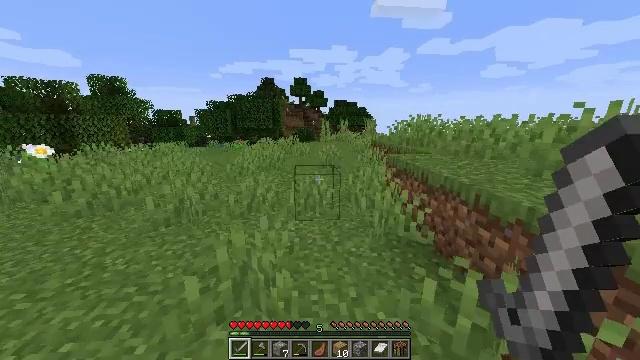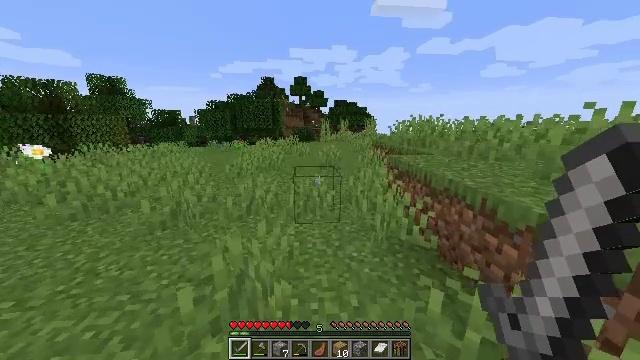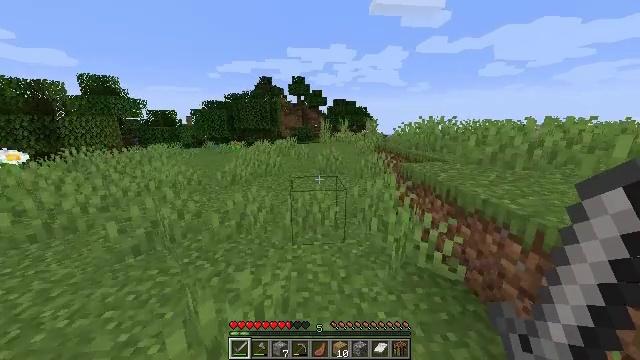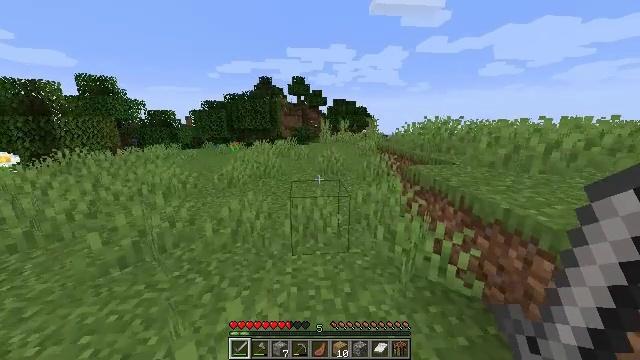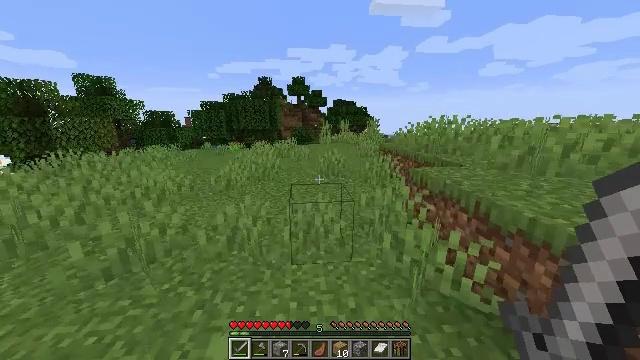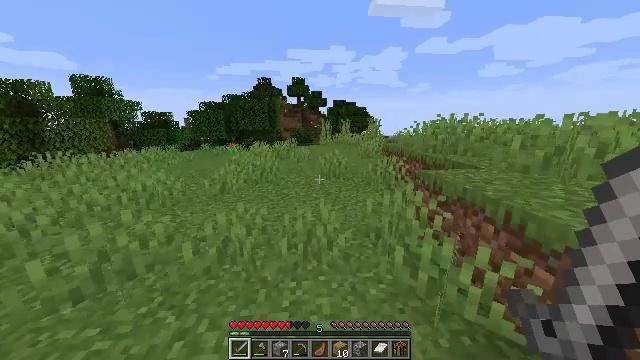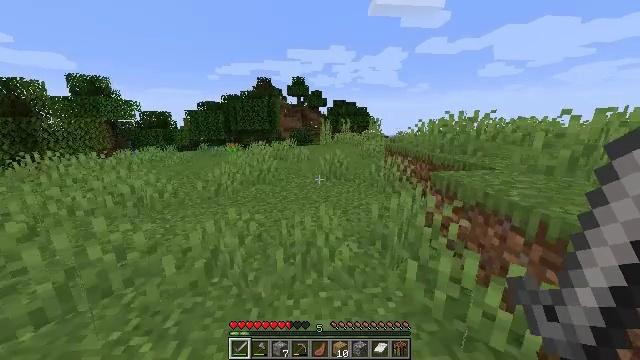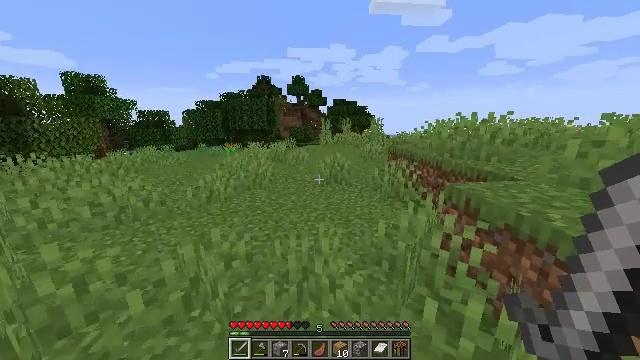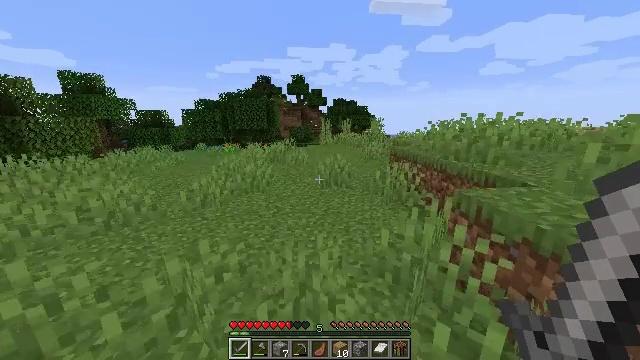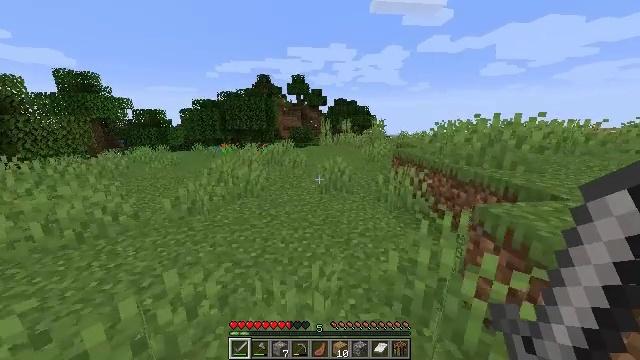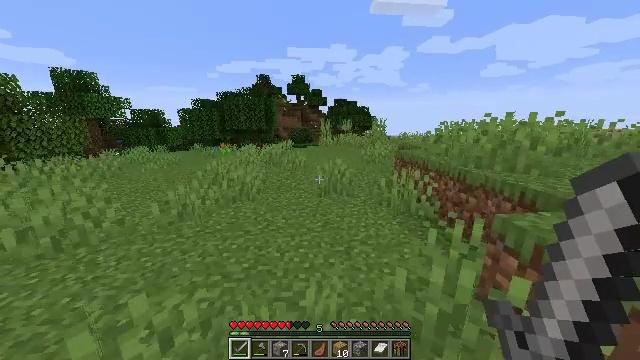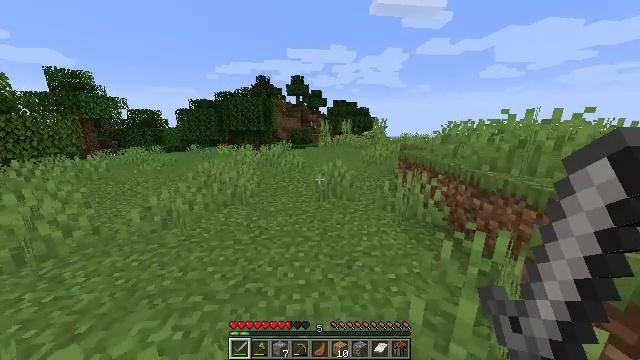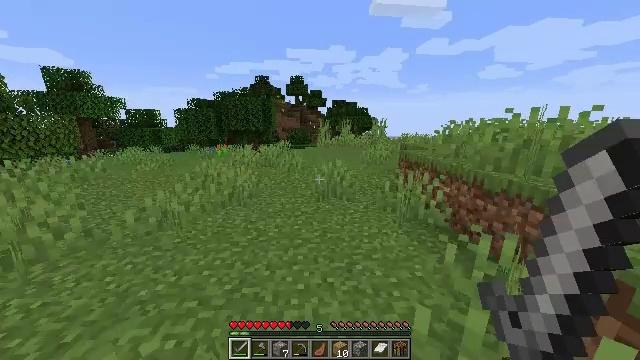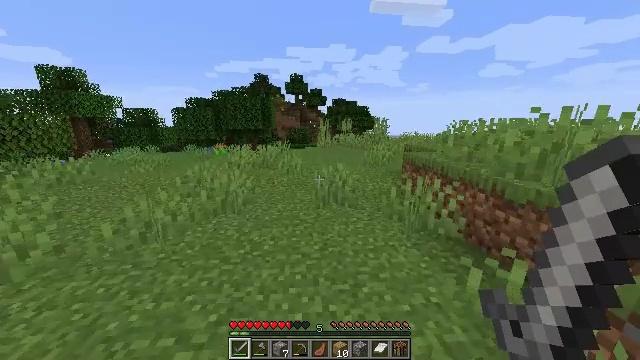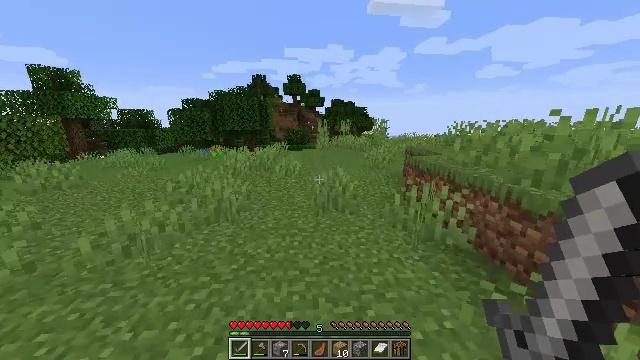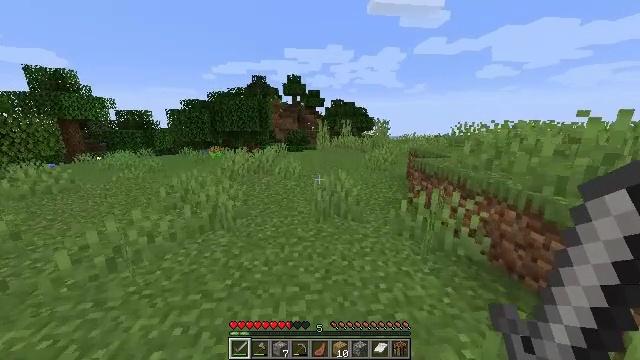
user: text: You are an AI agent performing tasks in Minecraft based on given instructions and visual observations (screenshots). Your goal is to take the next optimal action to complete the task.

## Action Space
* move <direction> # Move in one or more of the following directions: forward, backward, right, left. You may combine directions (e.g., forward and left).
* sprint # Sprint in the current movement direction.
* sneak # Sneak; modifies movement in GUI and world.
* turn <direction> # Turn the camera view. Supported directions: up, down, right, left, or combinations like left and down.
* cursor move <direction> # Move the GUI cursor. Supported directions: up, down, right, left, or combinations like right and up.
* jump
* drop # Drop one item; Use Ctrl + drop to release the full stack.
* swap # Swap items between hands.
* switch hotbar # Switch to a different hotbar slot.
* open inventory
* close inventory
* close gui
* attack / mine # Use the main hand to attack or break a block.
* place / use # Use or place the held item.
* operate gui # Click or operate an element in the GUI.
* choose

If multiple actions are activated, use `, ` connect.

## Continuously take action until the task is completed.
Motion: motion action
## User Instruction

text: Harvest the rose bush for its flowers.
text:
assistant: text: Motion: move forward, sprint
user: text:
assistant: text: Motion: move forward, sprint
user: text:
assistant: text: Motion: move forward, sprint
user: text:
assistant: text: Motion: move forward, sprint
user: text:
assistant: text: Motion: move forward, sprint
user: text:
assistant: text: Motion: move forward, sprint
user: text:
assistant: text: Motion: move forward, sprint
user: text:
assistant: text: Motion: move forward, sprint
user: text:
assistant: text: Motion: move forward, sprint
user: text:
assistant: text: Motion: move forward, sprint
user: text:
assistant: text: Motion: move forward, sprint
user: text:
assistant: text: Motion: move forward, sprint
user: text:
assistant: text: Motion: move forward, sprint
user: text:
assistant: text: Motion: move forward, sprint
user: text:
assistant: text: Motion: move forward, sprint
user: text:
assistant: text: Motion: move forward, sprint
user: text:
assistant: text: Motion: move forward, sprint
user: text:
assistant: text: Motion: move forward, sprint
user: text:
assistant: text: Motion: move forward, sprint
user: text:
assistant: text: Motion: move forward, sprint
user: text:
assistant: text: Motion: move forward, sprint
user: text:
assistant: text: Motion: move forward, sprint
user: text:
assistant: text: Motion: move forward, sprint
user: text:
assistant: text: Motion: move forward, sprint
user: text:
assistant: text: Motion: move forward, sprint
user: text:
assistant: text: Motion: move forward, sprint
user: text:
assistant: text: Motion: move forward, sprint
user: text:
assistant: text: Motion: move forward, sprint
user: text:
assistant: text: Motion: move forward, sprint, turn right
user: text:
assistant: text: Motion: move forward, sprint, turn right